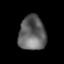
Tissue: lung
Cell type: Others
Senescence score: 0.2314
Nuclear area (px): 911
Mean DAPI intensity: 99.106